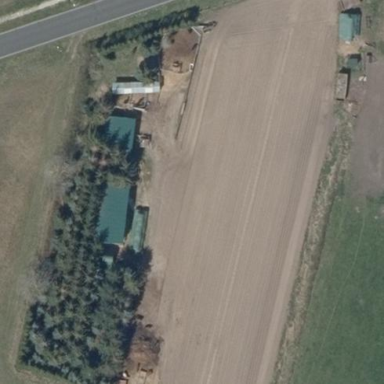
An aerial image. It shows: Farmyard area.